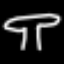
Label: mushroom